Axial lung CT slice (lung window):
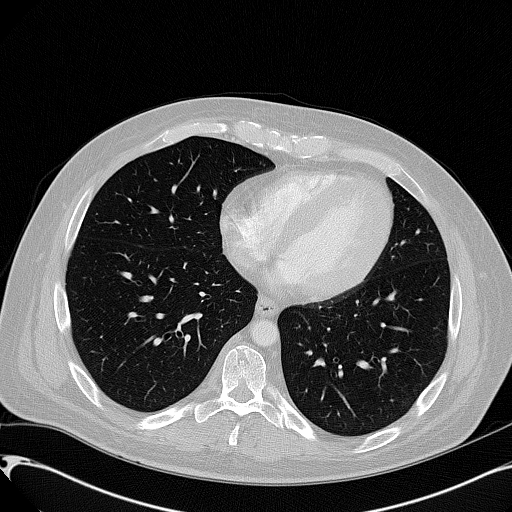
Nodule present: no